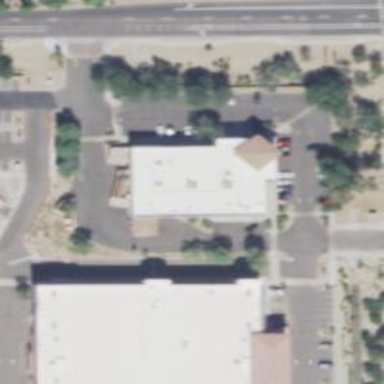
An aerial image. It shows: Pharmacy providing healthcare services.